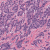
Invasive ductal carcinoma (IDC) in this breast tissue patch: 1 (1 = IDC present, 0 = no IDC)